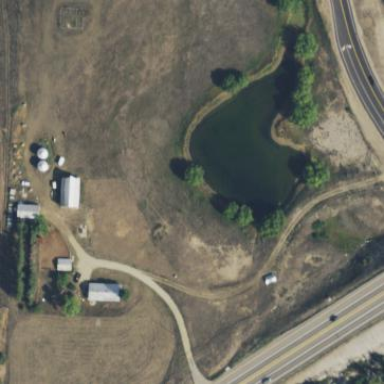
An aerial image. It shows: Pond surrounded by natural water.